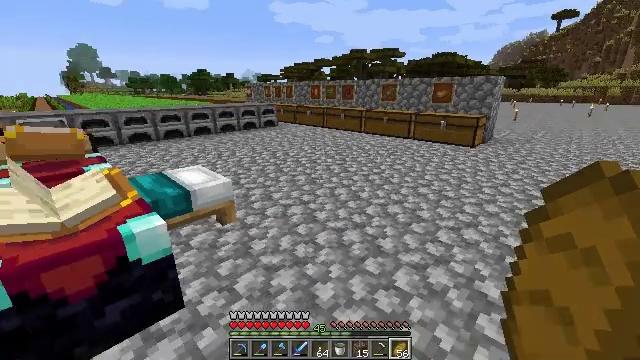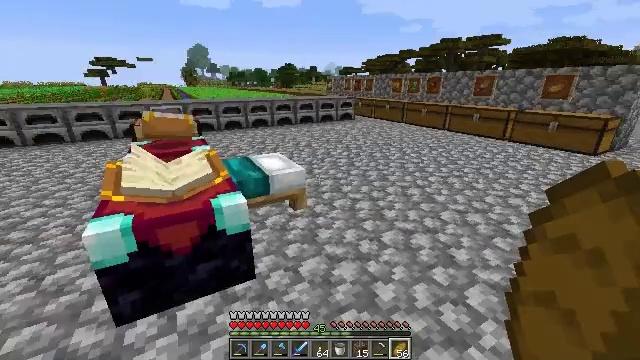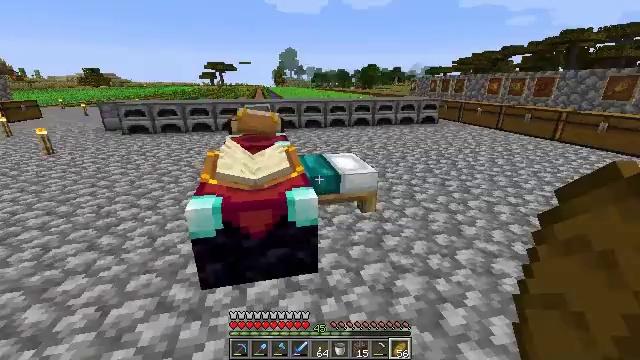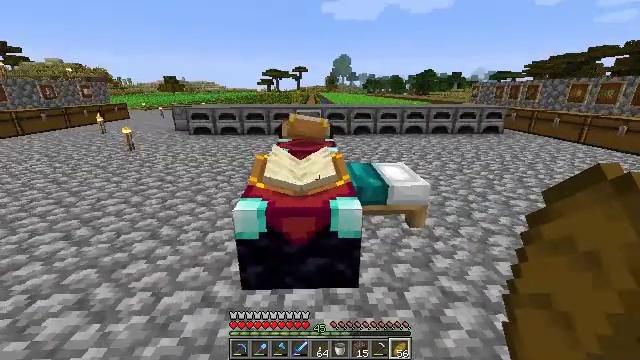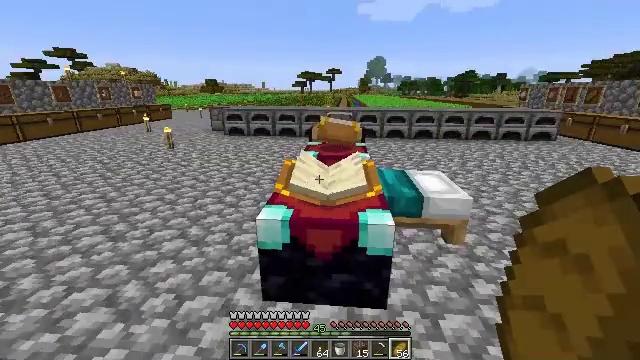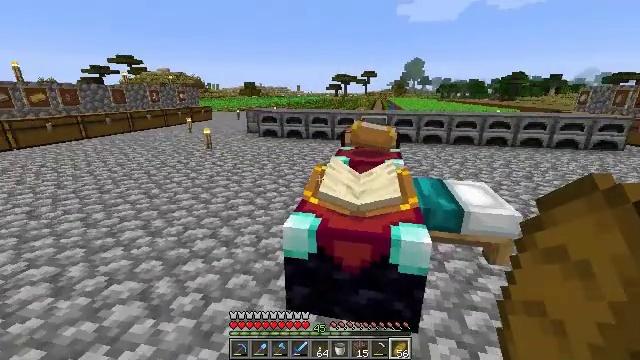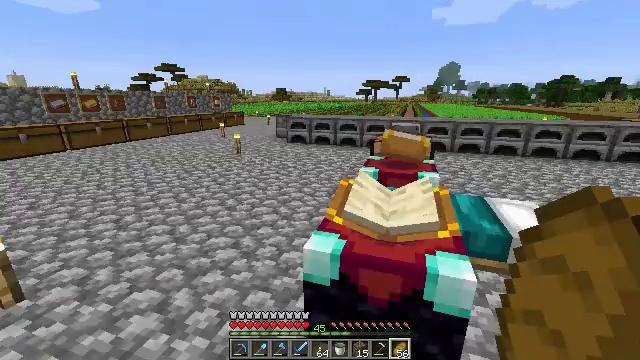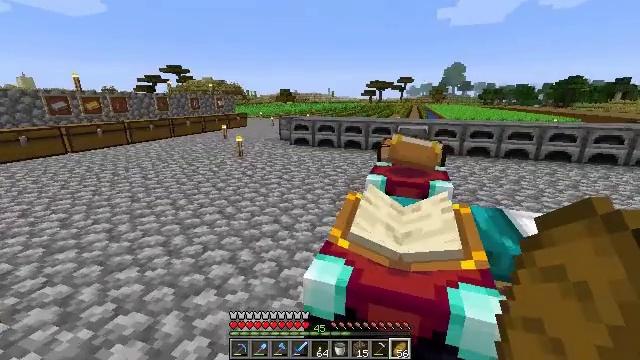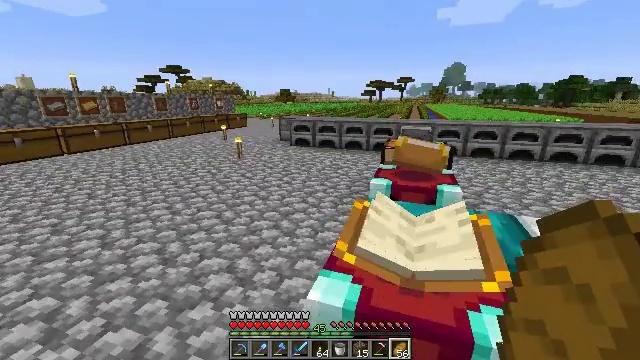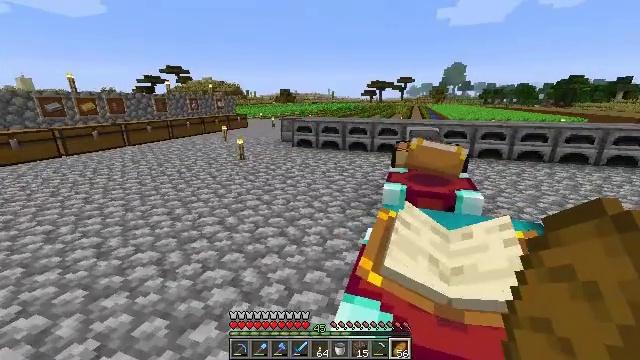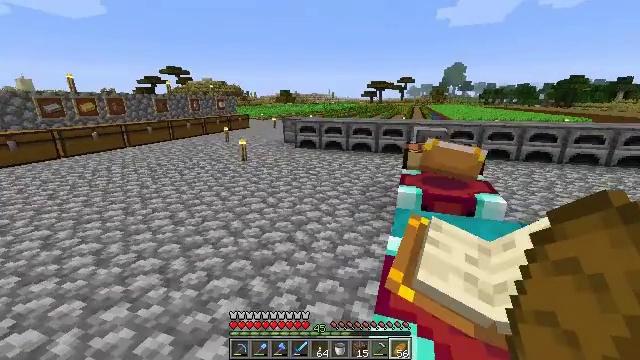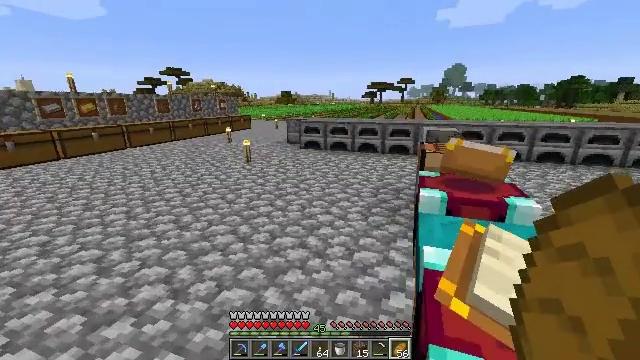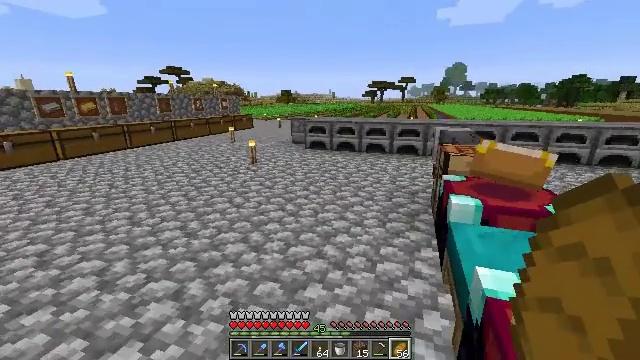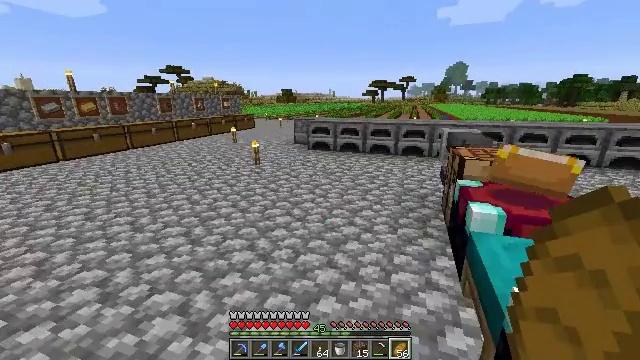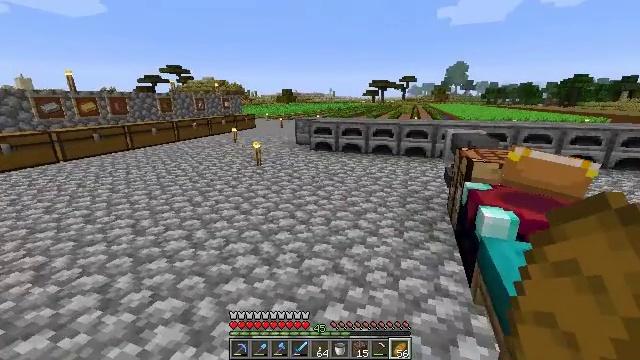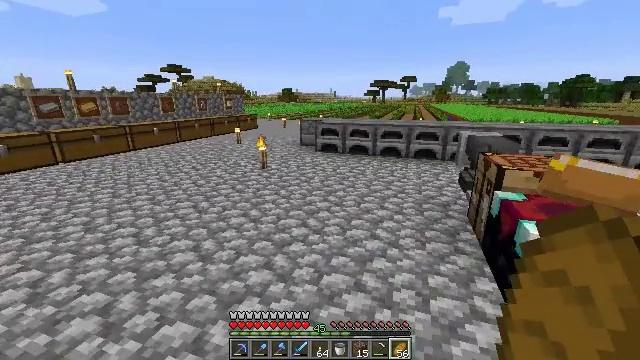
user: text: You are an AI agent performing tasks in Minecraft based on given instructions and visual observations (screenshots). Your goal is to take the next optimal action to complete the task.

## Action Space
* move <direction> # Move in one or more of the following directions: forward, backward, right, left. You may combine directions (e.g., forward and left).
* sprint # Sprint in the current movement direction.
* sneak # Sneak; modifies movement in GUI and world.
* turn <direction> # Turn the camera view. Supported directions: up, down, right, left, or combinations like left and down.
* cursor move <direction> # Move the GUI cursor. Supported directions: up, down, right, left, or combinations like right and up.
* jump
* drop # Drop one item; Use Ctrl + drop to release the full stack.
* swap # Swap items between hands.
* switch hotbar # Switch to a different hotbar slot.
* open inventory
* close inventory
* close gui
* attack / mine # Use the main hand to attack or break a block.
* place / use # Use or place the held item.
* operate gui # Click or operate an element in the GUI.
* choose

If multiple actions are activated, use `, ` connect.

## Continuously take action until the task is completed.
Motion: motion action
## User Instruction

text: Collect the lime bed for later use.
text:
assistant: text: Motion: turn left and down
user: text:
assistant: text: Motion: turn left
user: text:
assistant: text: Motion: move forward, turn left and up
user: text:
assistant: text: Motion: move forward, turn left
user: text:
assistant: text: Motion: move forward, turn left
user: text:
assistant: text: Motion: move forward, turn left and up
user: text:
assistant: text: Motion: move forward
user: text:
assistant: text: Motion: move forward and move left
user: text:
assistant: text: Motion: move forward and move left
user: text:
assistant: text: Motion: move forward and move left
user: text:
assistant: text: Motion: move forward and move left
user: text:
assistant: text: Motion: move forward and move left
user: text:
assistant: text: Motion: move forward and move left
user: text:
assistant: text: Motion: move forward and move left
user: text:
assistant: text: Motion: move forward and move left
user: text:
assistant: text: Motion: move forward and move left
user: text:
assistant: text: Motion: move forward and move left
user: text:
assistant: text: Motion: move forward and move left
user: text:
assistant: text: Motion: move forward and move left, turn left
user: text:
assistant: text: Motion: move forward, turn left
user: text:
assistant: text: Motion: move forward, turn left
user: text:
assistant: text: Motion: move forward, turn left
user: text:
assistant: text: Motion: move forward, turn left
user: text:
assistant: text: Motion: move forward, turn left
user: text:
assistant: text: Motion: move forward, turn left
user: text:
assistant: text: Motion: move forward, turn left
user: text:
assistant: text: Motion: move forward
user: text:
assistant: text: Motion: move forward
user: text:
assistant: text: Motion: move forward, turn right
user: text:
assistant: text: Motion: move forward